Question: I'm trying to do a detailed Member Search page. It uses Ajax in every aspect like Linkedin did on search pages.
But I don't know how I can select counts of multiple criterias. You can see what I meant by the attachment. I mean, if I select every count with different queries it's gonna take forever.
Should I store the count values on another table? Then, further development will be hard and time consuming.
I need your advices.
In this web site, you enter just a keyword and it shows you the all available fields order by count DESC;

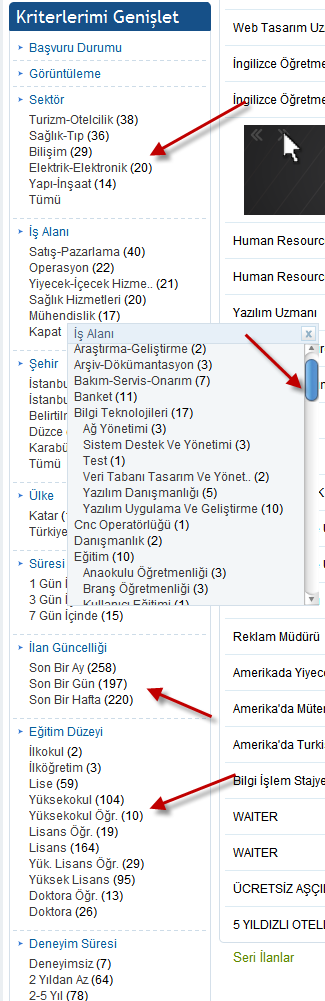
Answer: You can create an <URL> that groups by your criteria and uses COUNT_BIG to get totals.
'''
CREATE VIEW dbo.TagCount
WITH SCHEMABINDING
AS
SELECT Tag, COUNT_BIG(*) AS CountOfDocs
FROM dbo.Docs
GROUP BY Tag
GO
CREATE UNIQUE CLUSTERED INDEX IX_TagCount ON dbo.TagCount (Tag)
'''